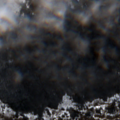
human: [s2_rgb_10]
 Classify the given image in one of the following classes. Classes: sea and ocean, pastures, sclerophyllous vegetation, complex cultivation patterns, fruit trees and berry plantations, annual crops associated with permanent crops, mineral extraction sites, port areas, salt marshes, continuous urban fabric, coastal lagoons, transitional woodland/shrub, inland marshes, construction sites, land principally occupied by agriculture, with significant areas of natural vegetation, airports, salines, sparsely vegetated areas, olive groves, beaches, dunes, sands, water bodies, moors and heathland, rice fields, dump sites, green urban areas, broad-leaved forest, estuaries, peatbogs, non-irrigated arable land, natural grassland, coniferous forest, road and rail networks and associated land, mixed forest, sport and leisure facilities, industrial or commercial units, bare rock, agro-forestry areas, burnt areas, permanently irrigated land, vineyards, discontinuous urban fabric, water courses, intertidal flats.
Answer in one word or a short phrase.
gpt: broad-leaved forest, natural grassland, transitional woodland/shrub, sparsely vegetated areas